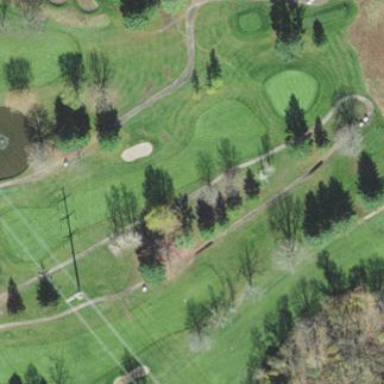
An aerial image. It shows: Golf fairway surrounded by grass.